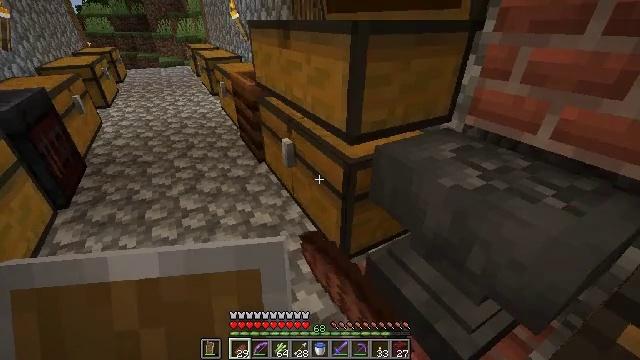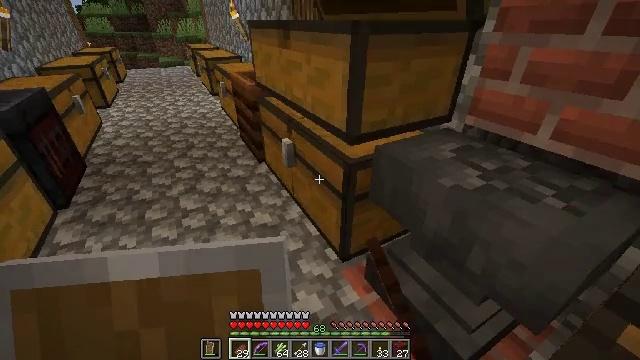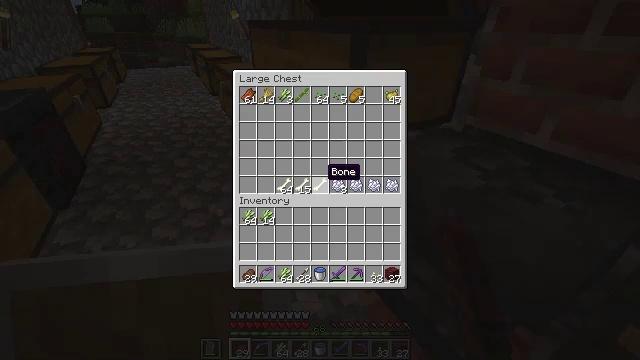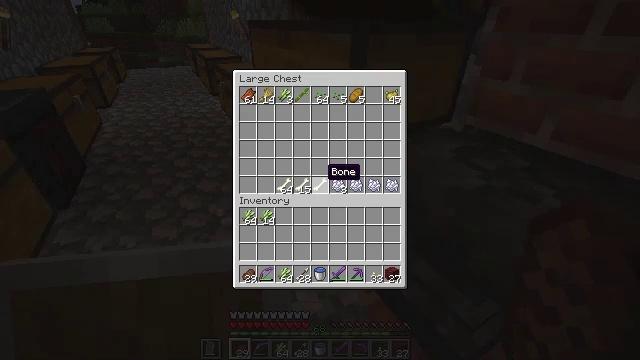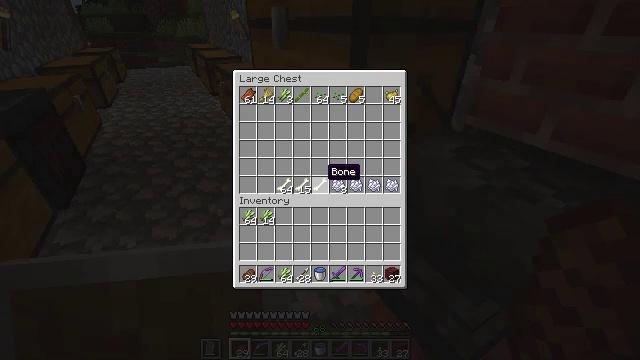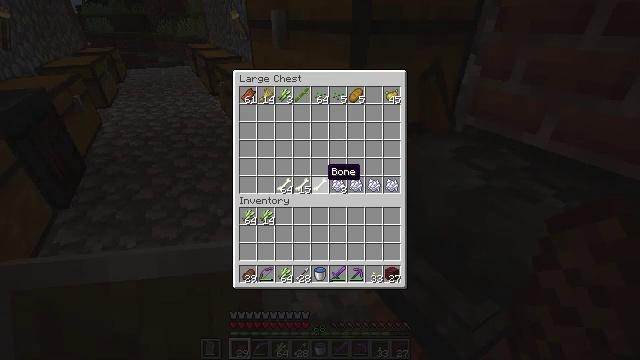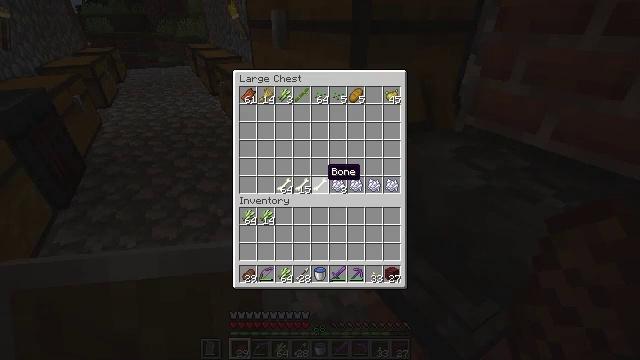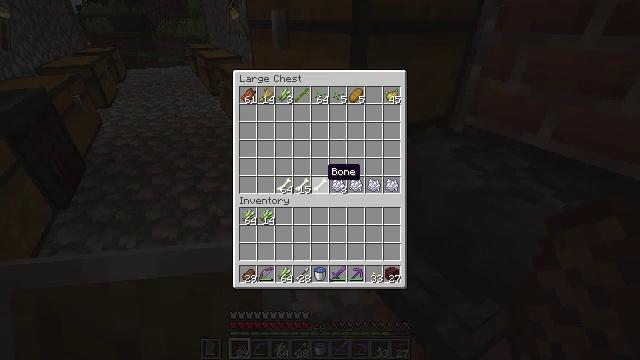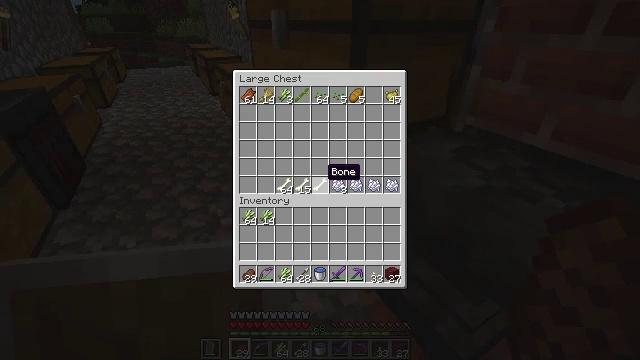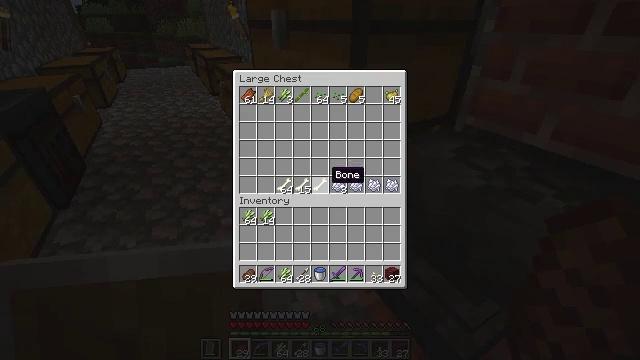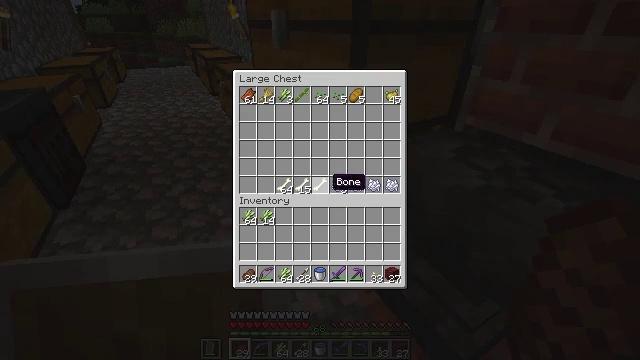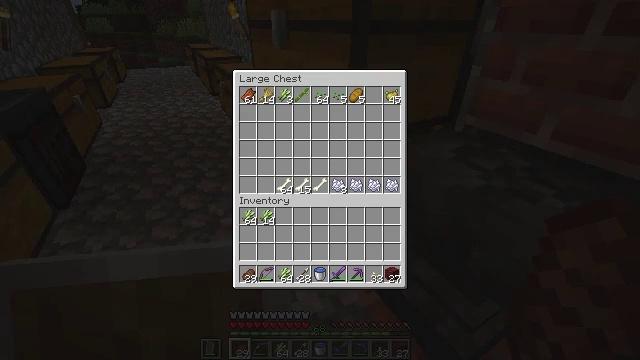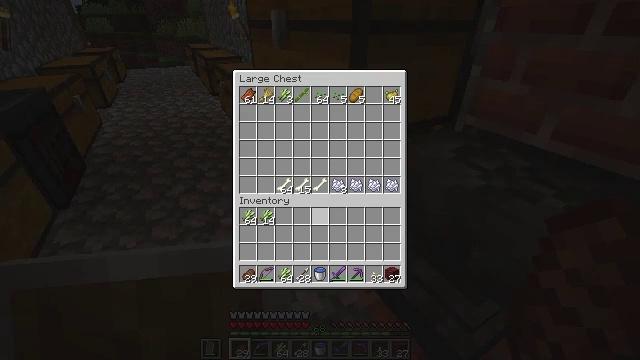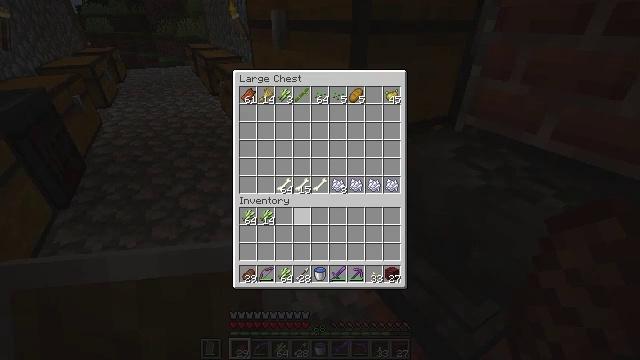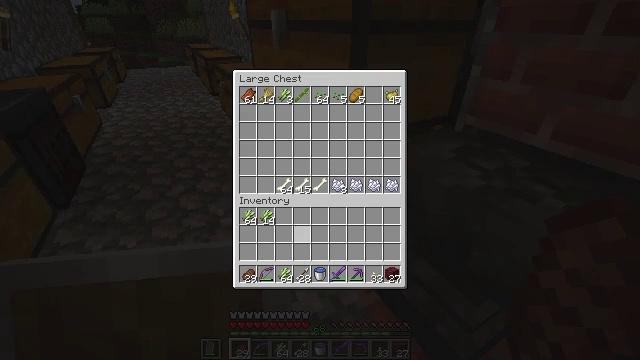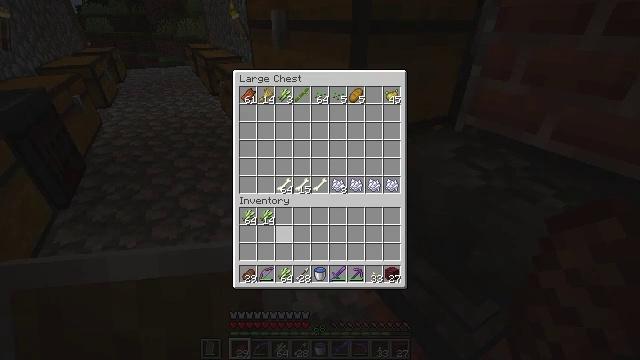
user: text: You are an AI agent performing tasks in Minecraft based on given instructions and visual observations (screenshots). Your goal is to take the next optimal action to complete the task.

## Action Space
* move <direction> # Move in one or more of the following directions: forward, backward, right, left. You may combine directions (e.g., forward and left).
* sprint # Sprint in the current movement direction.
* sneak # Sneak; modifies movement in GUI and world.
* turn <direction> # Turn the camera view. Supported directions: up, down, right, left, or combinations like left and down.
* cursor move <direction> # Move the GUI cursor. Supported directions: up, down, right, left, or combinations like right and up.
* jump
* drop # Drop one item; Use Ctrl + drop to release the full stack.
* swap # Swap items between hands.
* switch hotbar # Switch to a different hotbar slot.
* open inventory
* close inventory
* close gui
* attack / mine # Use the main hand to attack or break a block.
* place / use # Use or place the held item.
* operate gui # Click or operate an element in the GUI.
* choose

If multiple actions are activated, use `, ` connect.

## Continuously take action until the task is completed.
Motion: motion action
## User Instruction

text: Attack the pumpkin to gather it.
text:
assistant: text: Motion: no_op
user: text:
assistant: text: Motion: no_op
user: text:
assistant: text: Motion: no_op
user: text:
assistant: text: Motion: no_op
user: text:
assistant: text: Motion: no_op
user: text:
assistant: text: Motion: no_op
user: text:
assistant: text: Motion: no_op
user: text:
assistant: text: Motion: no_op
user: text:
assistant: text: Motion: no_op
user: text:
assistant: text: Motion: turn down
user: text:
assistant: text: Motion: sneak, turn down
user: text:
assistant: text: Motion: sneak, turn down
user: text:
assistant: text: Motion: sneak, turn left and down
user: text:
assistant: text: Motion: sneak, turn left and down
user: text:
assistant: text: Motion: sneak, turn left
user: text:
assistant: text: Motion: sneak, turn left
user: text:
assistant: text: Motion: sneak
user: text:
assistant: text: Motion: sneak, turn up
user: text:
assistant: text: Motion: sneak
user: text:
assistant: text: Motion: sneak
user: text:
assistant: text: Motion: sneak
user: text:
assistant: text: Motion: sneak
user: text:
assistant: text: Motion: sneak, use / place
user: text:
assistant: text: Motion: sneak
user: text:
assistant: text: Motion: sneak
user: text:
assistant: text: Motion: sneak
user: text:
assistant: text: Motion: sneak
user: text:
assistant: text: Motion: sneak
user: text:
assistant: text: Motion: sneak, use / place
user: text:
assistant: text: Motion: sneak, use / place